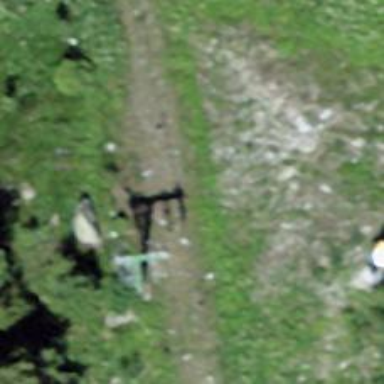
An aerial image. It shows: Pylon for aerialway.